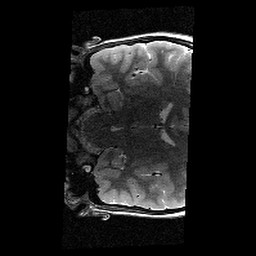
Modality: T2w
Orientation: coronal
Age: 12
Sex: male
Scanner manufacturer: siemens
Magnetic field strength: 3 T
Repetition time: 7.7 s
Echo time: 0.067 s